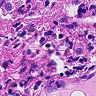
Metastatic tissue present: no